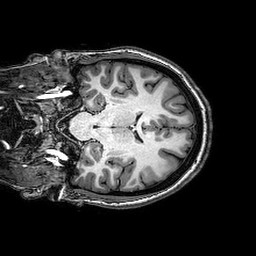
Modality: T1w
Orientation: coronal
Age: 20
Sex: female
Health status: healthy
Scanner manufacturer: philips
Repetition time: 0.008193 s
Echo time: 0.00376 s